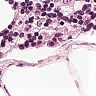
Metastatic tissue present: no